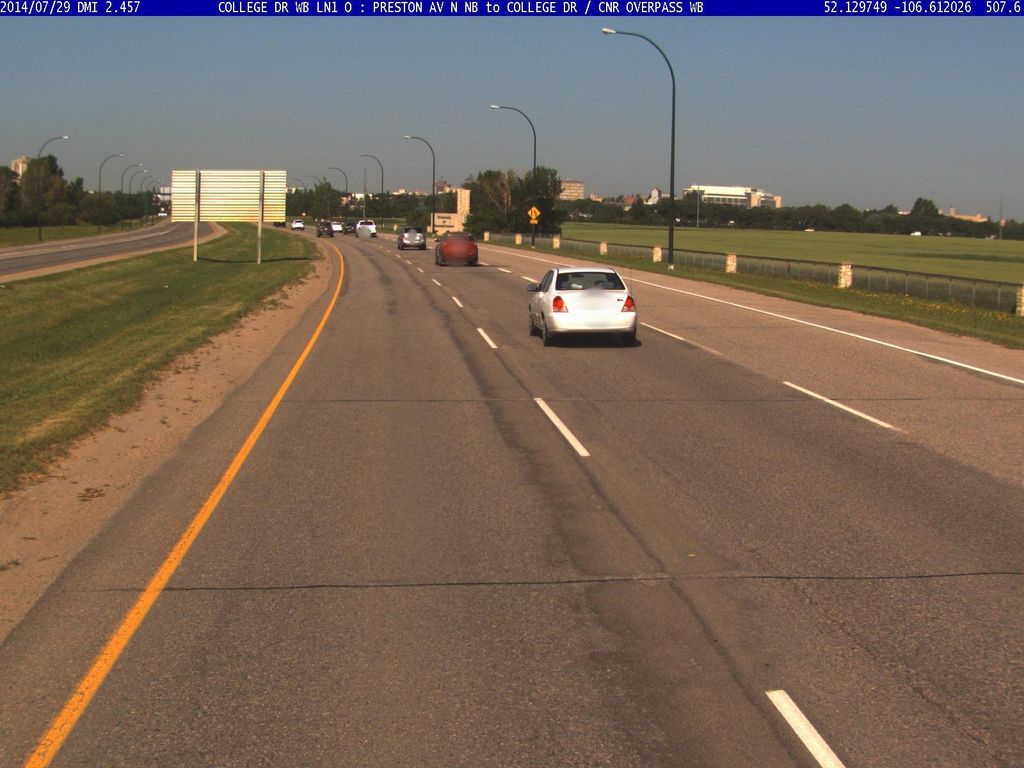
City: saskatoon